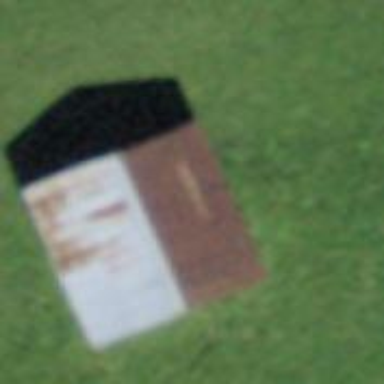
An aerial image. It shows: Barn.